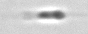
Label: flagellate_morphotype3